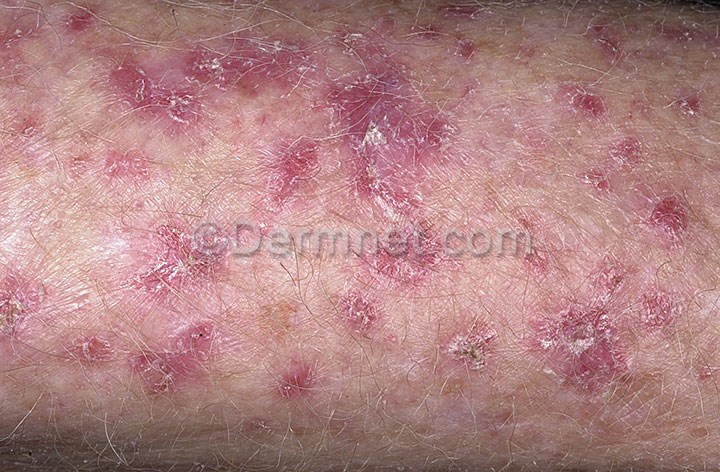
Disease: Actinic Keratosis Basal Cell Carcinoma and other Malignant Lesions